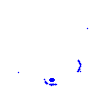
Particle: electron